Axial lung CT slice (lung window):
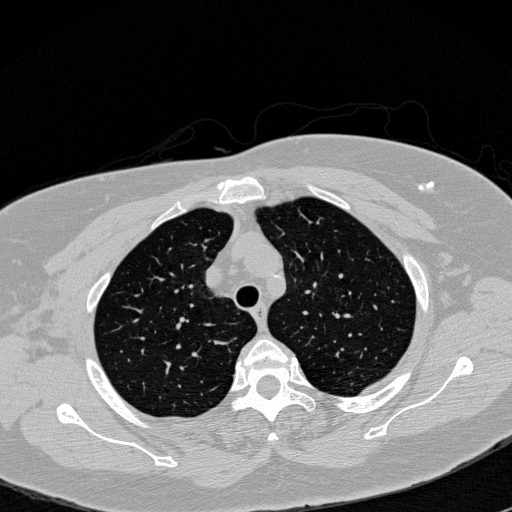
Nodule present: no